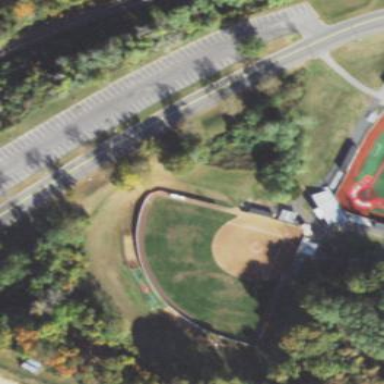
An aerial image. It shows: Pitch designated for baseball and softball activities.